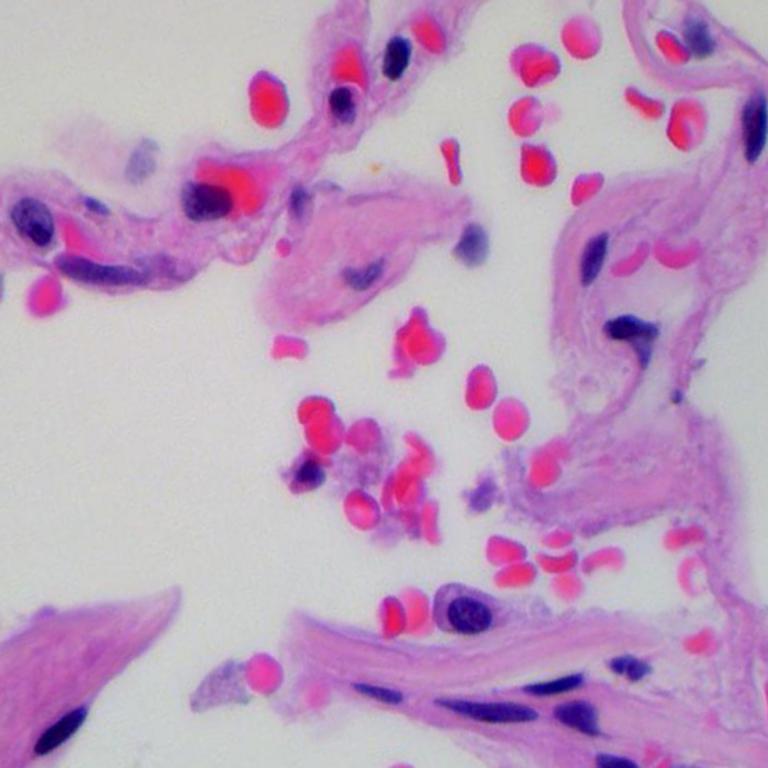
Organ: lung
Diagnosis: benign